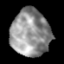
Tissue: lung
Cell type: T cells
Senescence score: 0.07694
Nuclear area (px): 1785
Mean DAPI intensity: 147.554